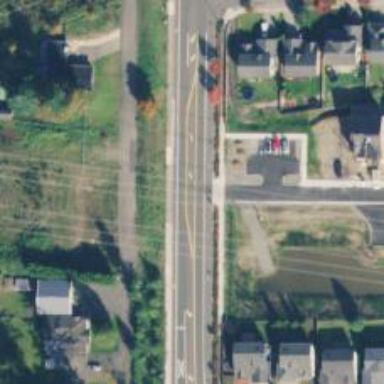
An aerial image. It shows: Tertiary road with asphalt surface and sidewalk on the left.